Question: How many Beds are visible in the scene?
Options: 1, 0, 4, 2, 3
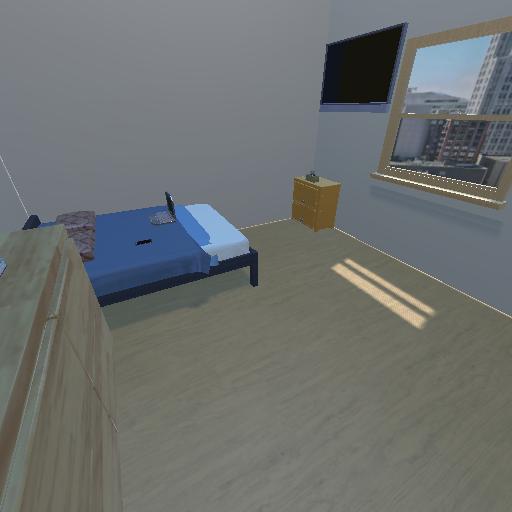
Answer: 1